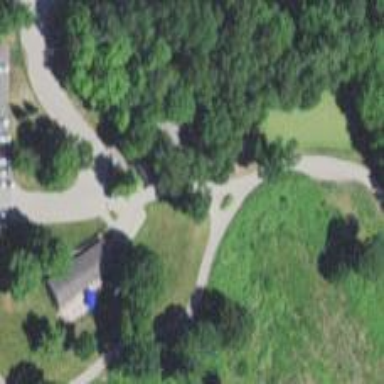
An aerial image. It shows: Service road used as golf cart path.